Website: macys
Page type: gifting
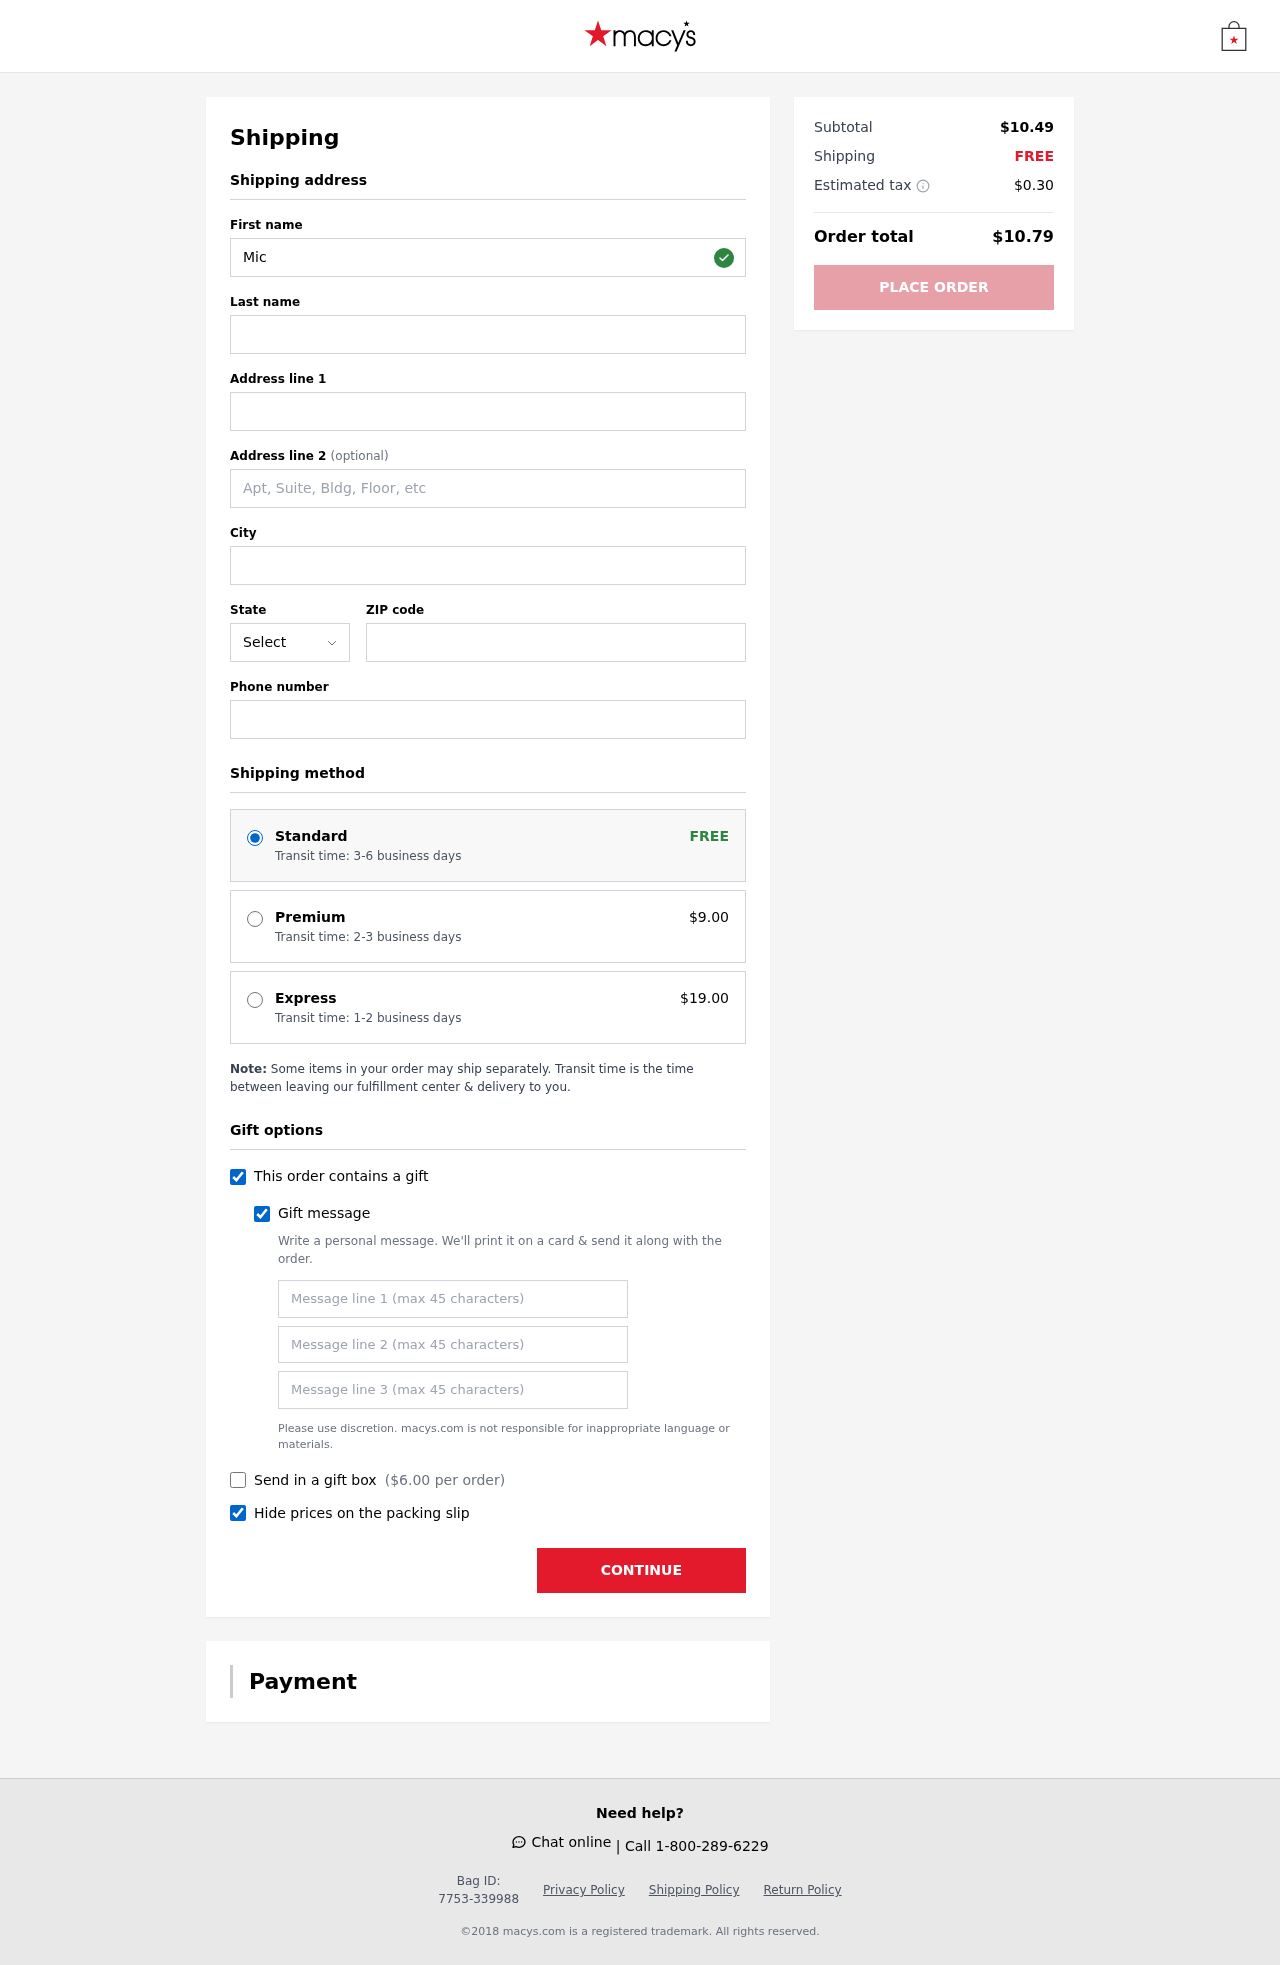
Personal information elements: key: PII_STATE_ABBR
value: FM
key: PII_FIRSTNAME
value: Michael
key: PII_LASTNAME
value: Johnson
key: PII_STREET
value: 6058 Diaz Locks
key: PII_STREET2
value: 40580 Grant Freeway
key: PII_CITY
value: Waltonville
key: PII_POSTCODE
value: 51889
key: PII_PHONE
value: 3109680771
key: PII_GIFT_MESSAGE
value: Hey Benjamin, I know life can get a bit hectic sometimes, so I thought these melatonin lozenges might help you catch some better Z's! Here’s to peaceful nights and refreshed mornings. Enjoy!  Michael
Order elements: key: ORDER_SHIPPING_STANDARD
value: Transit time: 3-6 business days
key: ORDER_SHIPPING_PREMIUM
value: Transit time: 2-3 business days
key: ORDER_SHIPPING_PREMIUM_PRICE
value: $9.00
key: ORDER_SHIPPING_EXPRESS
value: Transit time: 1-2 business days
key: ORDER_SHIPPING_EXPRESS_PRICE
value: $19.00
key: ORDER_GIFT_BOX_PRICE
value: $6.00
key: ORDER_SUBTOTAL
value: $10.49
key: ORDER_SHIPPING_COST
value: FREE
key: ORDER_TAX
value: $0.30
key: ORDER_TOTAL
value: $10.79